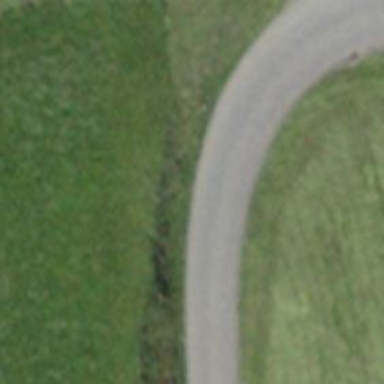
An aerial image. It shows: Paved residential road with high grade track type.